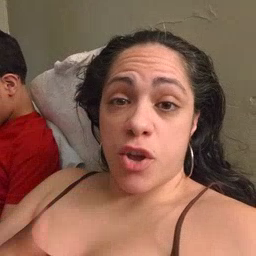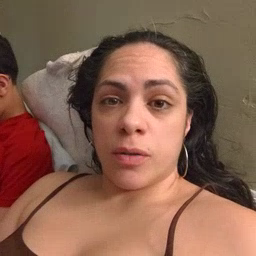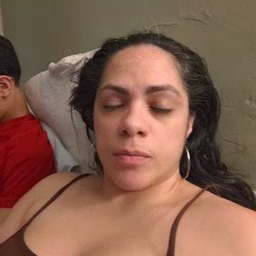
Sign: there